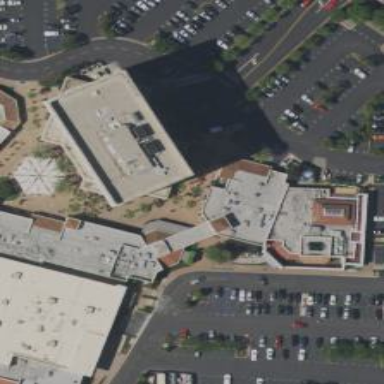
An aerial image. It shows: Office building.